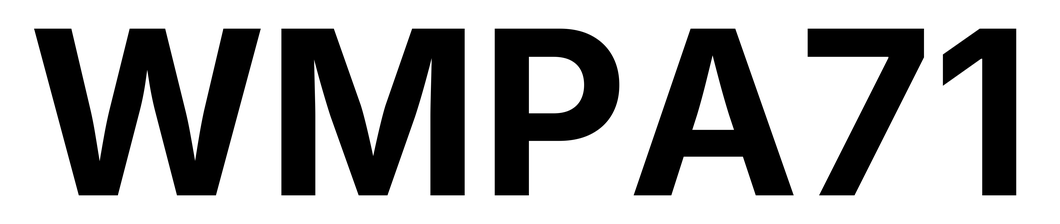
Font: Inter_Bold